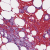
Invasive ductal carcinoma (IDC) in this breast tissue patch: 0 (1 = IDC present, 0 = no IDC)